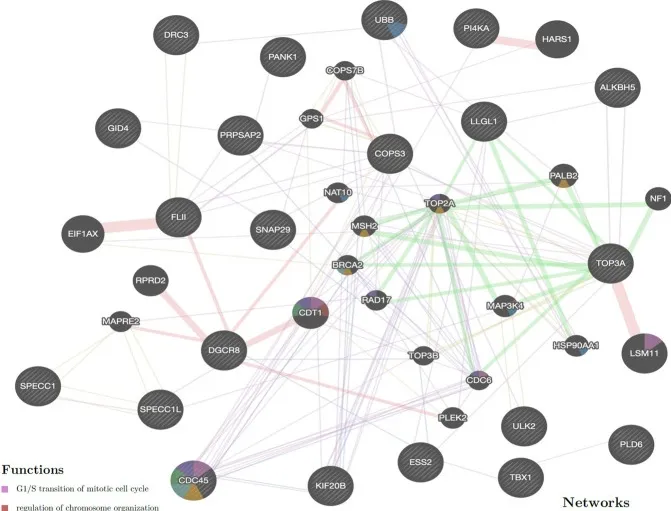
Network of genes located on the breakpoints of translocation and microduplication (available from GeneMANIA). Circles with a gray diagonal are the 21 genes in breakpoints; black circles are the 20 related genes; 3 genes (FLJ37201, LINC00865 and CCDC144NL-AS1) are found no interaction with these genes. Genetic linkages are drawn with different colors of lines, and the functions of these genes are present in color within circles. It has shown that genes of KIF20B, TOP3A, LLGL1 PRPSAP2, and CDC45 were closely associated with TOP2A expression, which has been found to be associated with the defective morphology of sperm heads.
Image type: chart (chart)